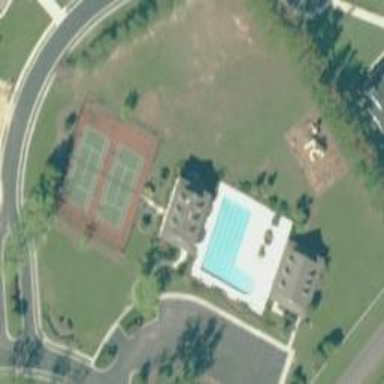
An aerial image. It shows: Golf clubhouse.